八年级 · 解析几何
, $\triangle A B C$ 是等边三角形, $A D \perp B C$ 于点 $D$, 点 $E$ 在 $A C$ 上, 且 $A E=A D$, 则 $\angle D E C$ 的度数为

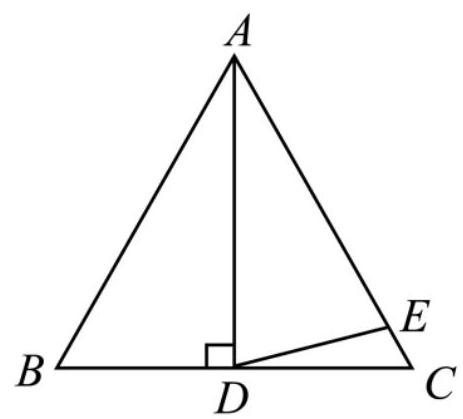
答案: $105^{\circ}$